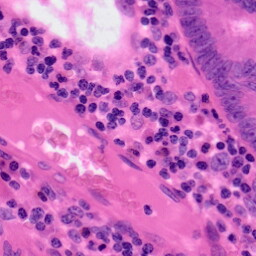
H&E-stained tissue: Colon